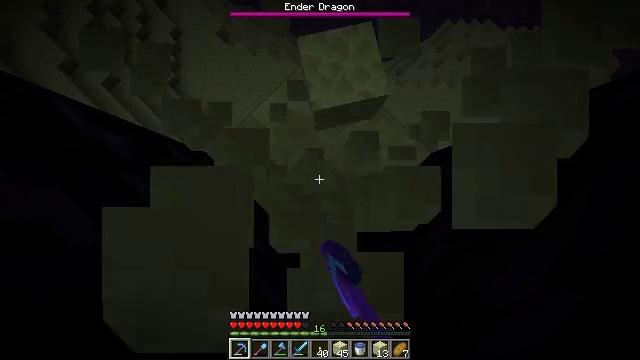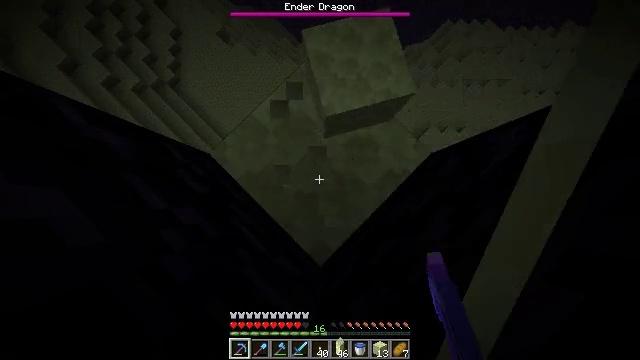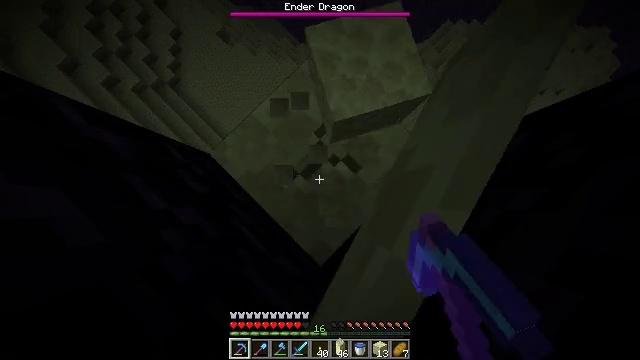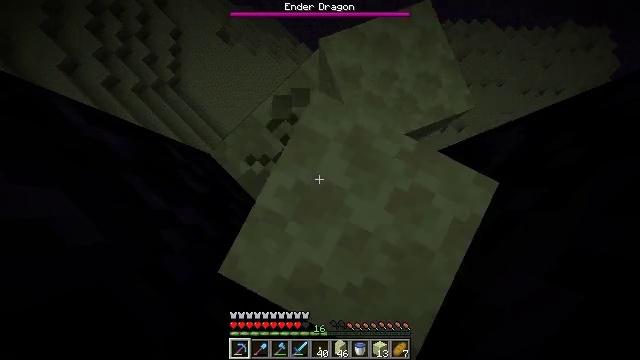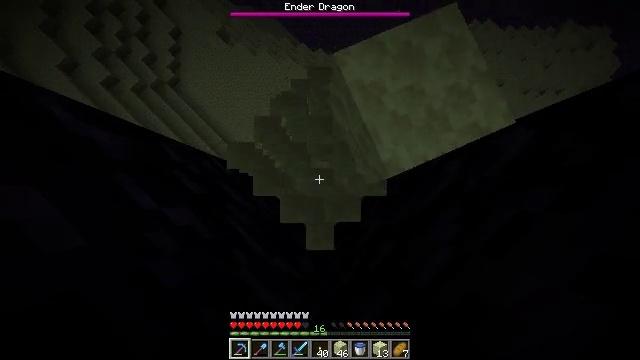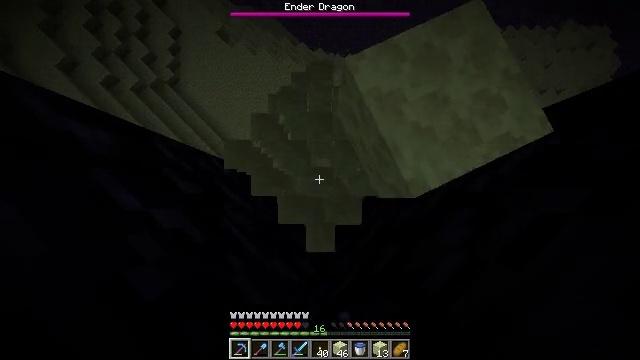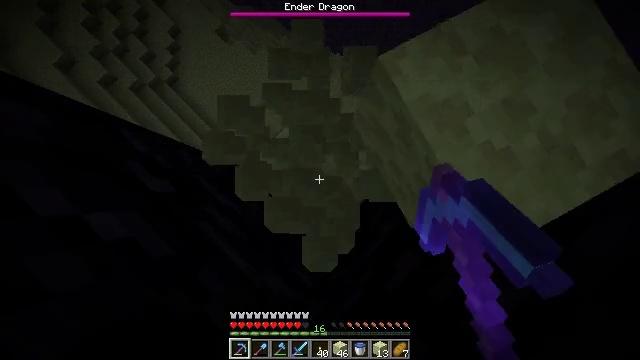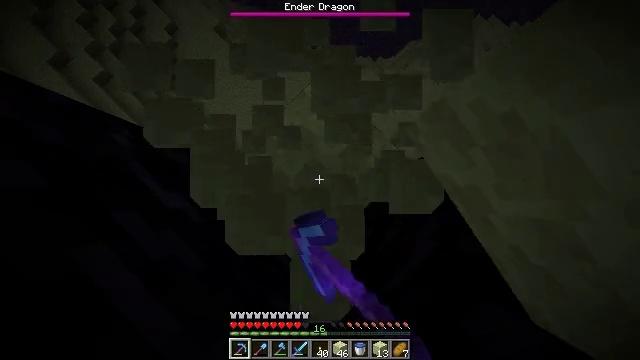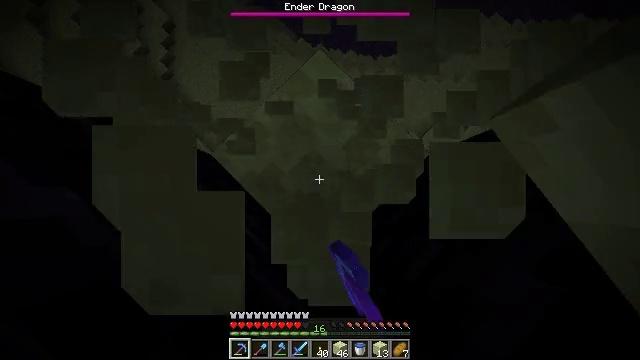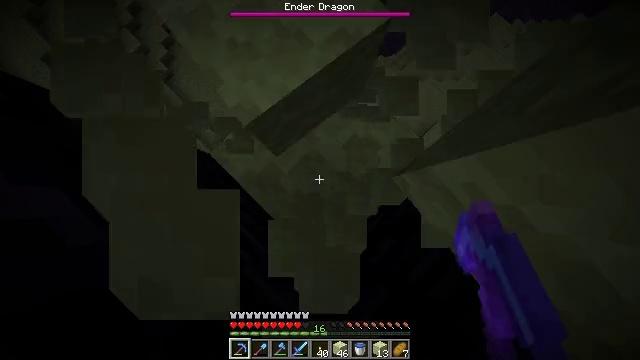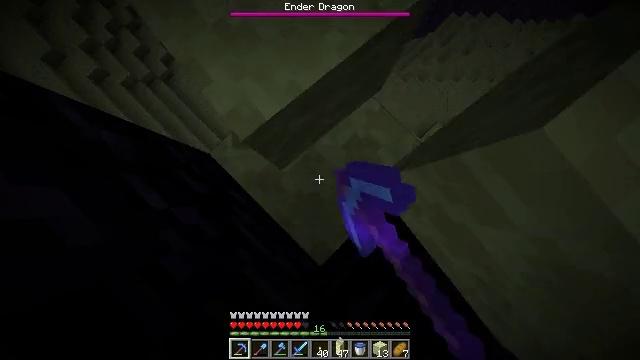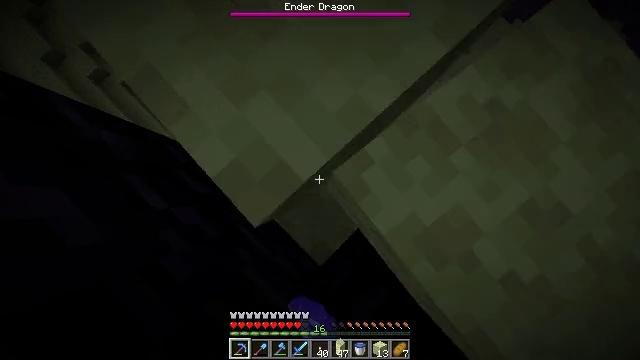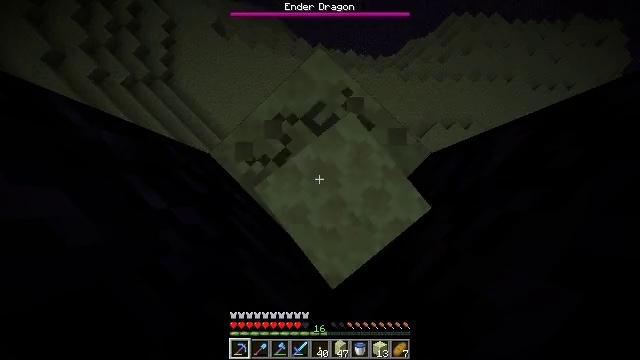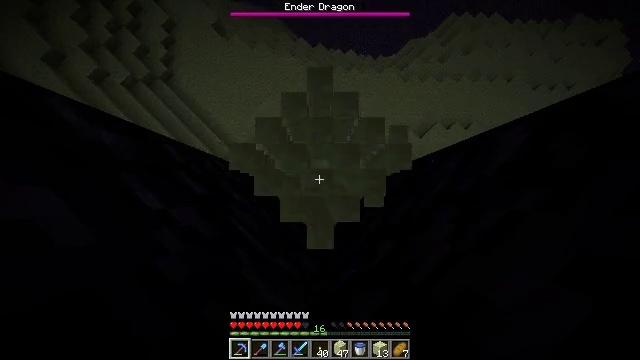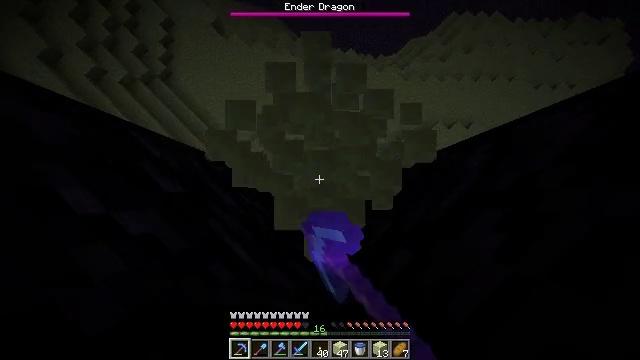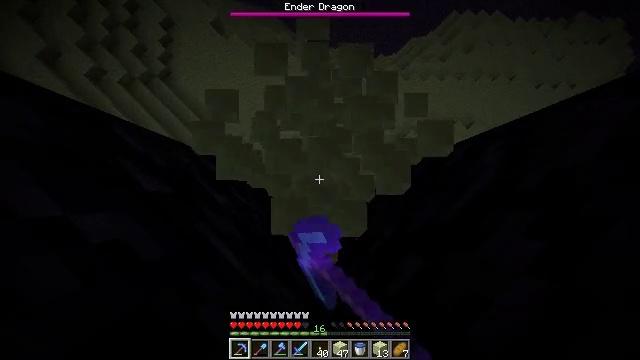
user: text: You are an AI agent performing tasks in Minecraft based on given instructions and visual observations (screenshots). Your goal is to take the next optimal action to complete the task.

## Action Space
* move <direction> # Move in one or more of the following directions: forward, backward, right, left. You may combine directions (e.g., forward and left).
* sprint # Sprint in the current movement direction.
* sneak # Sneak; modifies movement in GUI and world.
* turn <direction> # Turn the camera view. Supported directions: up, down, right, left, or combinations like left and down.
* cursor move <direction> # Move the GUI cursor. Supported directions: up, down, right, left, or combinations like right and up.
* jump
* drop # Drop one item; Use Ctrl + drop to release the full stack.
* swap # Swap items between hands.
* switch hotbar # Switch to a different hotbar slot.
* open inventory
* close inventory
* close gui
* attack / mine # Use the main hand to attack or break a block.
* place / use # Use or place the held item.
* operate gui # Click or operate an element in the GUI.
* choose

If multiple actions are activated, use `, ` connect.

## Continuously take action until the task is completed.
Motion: motion action
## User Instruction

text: Mine the end stone in the End dimension.
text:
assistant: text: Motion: attack / mine
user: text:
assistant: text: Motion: attack / mine
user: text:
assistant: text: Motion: attack / mine
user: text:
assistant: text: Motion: attack / mine
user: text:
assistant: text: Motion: attack / mine
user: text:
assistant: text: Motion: attack / mine
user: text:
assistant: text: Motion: attack / mine
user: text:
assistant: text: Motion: attack / mine
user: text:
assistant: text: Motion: attack / mine
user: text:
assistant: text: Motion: attack / mine
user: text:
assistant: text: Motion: attack / mine
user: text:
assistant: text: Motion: attack / mine
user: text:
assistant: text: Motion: attack / mine
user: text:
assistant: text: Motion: attack / mine
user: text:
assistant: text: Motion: attack / mine
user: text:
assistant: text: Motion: attack / mine
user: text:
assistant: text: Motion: attack / mine
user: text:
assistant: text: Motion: attack / mine
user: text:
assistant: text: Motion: attack / mine
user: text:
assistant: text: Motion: attack / mine
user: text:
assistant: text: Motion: attack / mine
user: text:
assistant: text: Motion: attack / mine
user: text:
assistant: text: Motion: attack / mine
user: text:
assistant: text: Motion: attack / mine
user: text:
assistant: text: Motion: attack / mine
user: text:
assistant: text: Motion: attack / mine
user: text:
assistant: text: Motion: attack / mine
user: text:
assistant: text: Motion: attack / mine
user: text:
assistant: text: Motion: attack / mine
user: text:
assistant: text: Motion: attack / mine